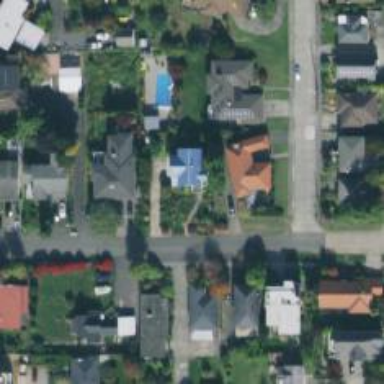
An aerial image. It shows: Residential road with separate sidewalk.